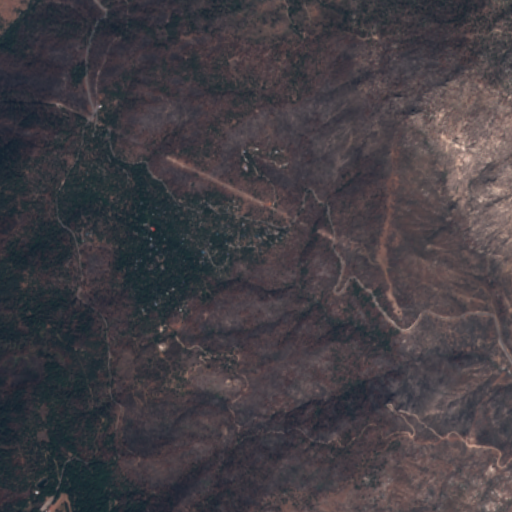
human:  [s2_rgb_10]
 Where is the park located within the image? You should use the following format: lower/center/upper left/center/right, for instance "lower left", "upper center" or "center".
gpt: The park is located in the upper left of the image.
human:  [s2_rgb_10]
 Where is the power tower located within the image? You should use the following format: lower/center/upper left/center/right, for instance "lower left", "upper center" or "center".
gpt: The power tower is located in the upper left of the image.
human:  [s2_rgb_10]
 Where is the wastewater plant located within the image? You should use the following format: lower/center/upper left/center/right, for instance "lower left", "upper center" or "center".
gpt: The wastewater plant is located in the upper left of the image.
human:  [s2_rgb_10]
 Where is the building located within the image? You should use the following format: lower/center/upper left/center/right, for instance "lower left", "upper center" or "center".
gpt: There is no building in the image.